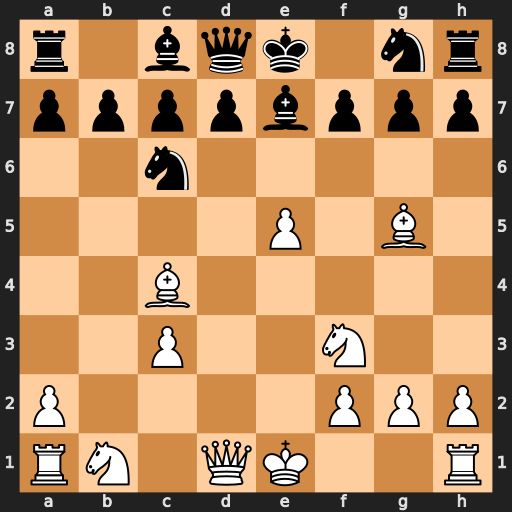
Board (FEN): r1bqk1nr/ppppbppp/2n5/4P1B1/2B5/2P2N2/P4PPP/RN1QK2R
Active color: w
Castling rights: KQkq
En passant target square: -
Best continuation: Qd5 Nh6 Bxh6